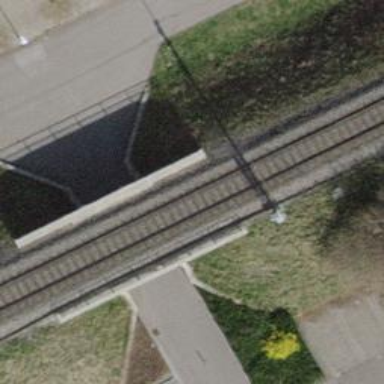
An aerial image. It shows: Bridge with electrified railway tracks featuring contact line.